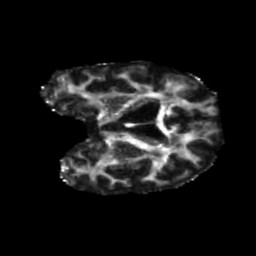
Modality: FA
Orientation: coronal
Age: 64
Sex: male
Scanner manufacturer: siemens
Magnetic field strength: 3 T
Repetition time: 5.25 s
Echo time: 0.08 s